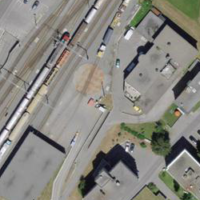
EUNIS habitat code: 54
Species observed at this site:
Prunus padus